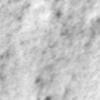
Label: no_change